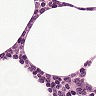
Metastatic tissue present: no